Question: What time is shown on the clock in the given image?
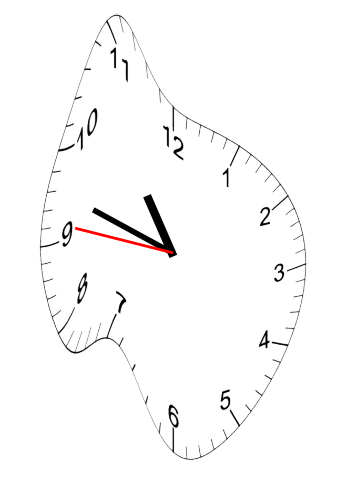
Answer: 10:47:46